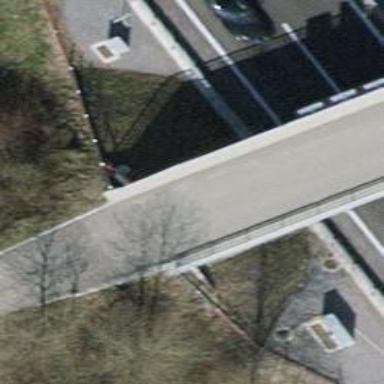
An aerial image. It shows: Unclassified road with bridge. The tracktype is grade 1.